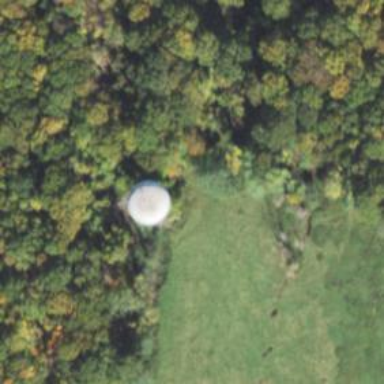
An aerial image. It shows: Water tower that is man-made.